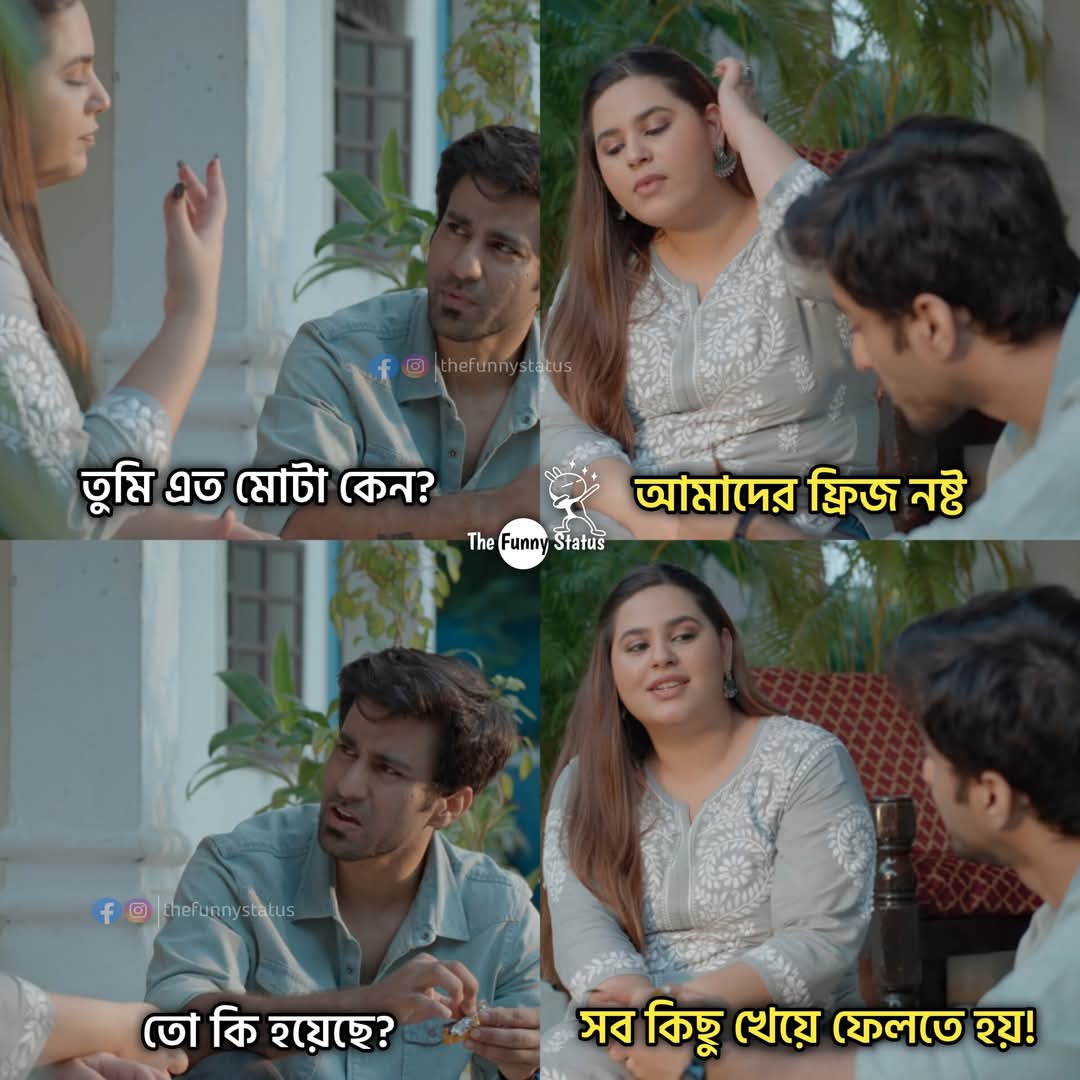
Text: তুমি এত মোটা কেন?
আমাদের ফ্রিজ নষ্ট
তো কি হয়েছে?
সব কিছু খেয়ে ফেলতে হয়!
Label: Hate
Hate category: Personal Offence
Targeted group: Community